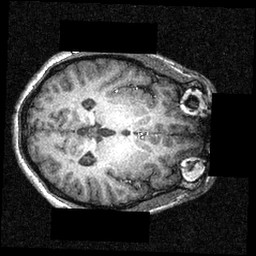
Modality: T1w
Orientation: axial
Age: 24
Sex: male
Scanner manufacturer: siemens
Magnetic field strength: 3.951 T
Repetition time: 1.5 s
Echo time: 0.00335 s